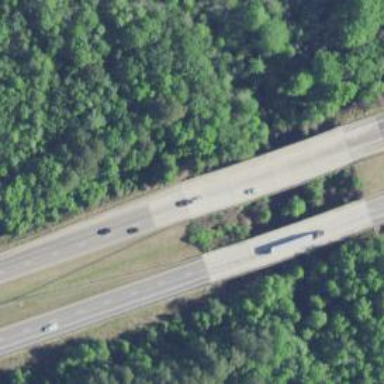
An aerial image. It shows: Motorway bridge.